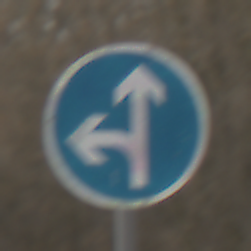
Verkehrszeichen: VorgeschriebeneFahrtrichtungGeradeausOderLinks
Umgebung: Outdoor, Nature
Tageszeit: MorningAfternoon
Wetter: PartlyCloudy
Licht: Natural
Jahreszeit: Winter
Kontrast: MediumContrast